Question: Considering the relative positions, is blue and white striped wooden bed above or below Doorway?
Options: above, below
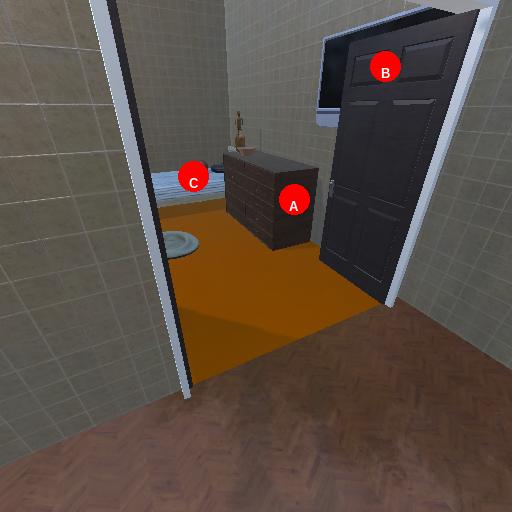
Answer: above